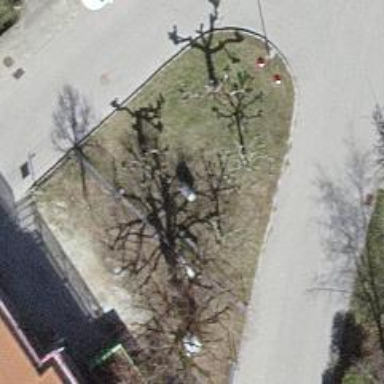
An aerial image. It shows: Deciduous tree with broadleaved leaves.